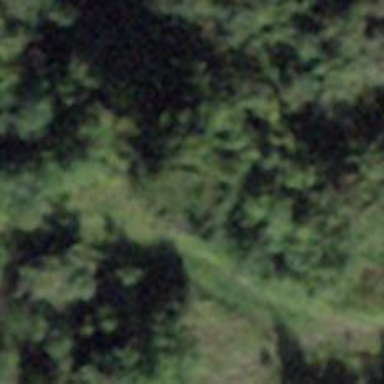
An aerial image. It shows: Path.